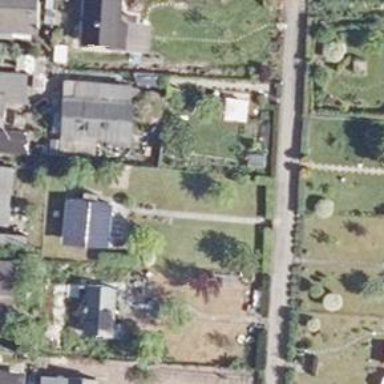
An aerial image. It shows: Plot within allotments.